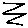
Label: zigzag